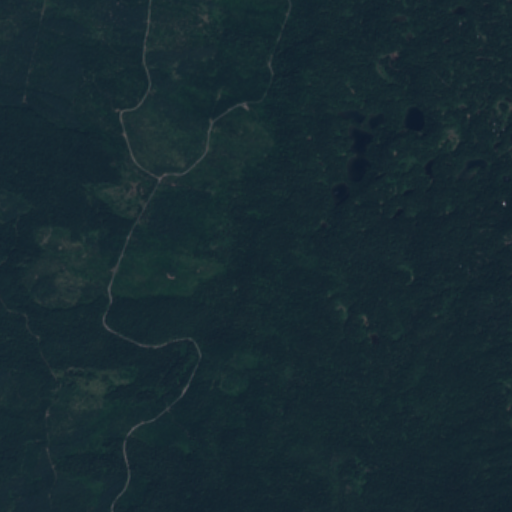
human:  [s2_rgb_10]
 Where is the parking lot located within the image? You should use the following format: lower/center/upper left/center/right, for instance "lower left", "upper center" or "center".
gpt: The parking lot is located in the upper center of the image.
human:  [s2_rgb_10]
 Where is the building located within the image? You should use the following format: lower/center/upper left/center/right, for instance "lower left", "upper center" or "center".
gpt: There is no building in the image.